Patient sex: M
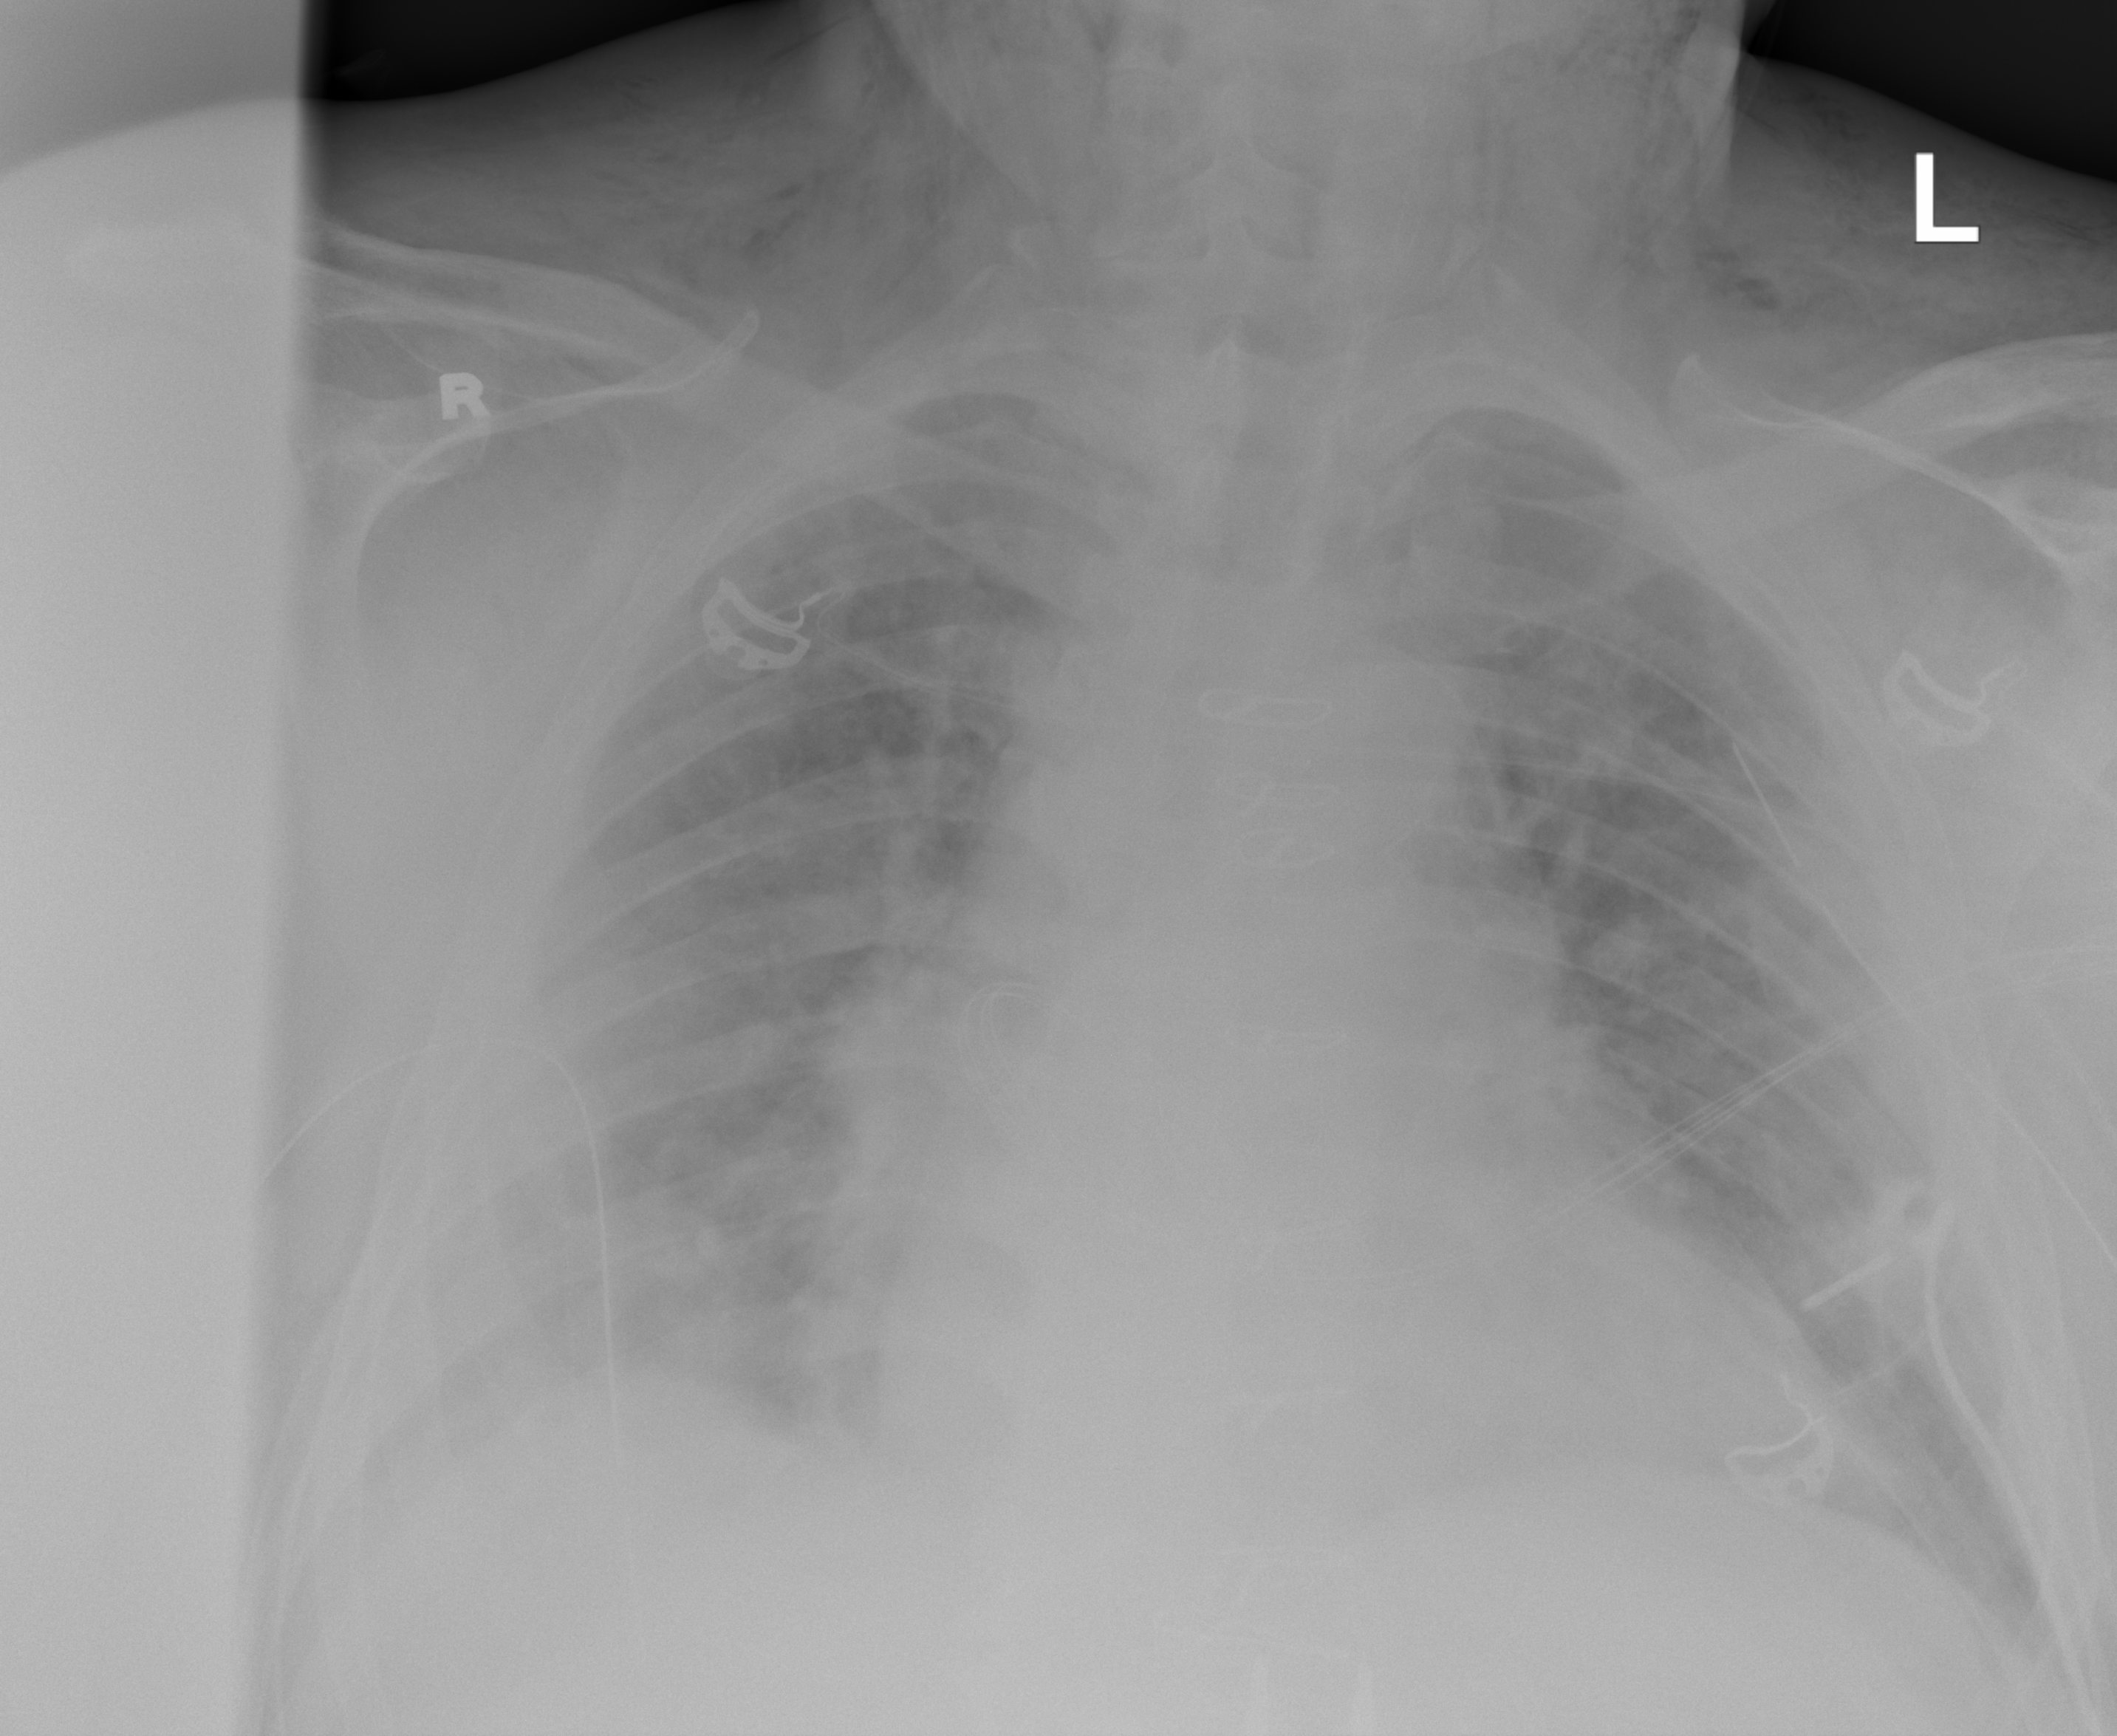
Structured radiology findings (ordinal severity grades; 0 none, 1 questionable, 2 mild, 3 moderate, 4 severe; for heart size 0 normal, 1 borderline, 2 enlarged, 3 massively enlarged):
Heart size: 2
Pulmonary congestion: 2
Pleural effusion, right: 2
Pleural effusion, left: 2
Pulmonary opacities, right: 2
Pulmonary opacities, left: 2
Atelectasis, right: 2
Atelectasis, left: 2